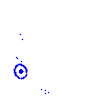
Particle: kaon